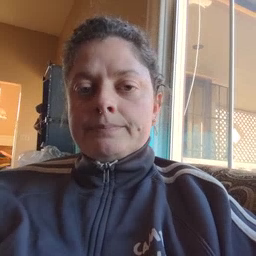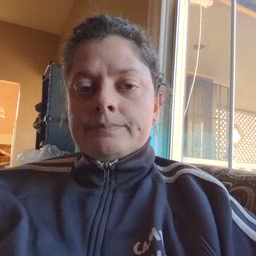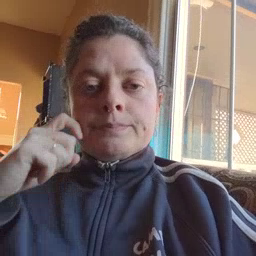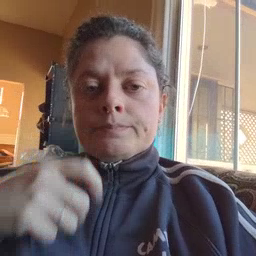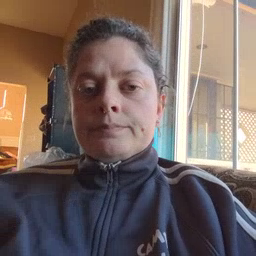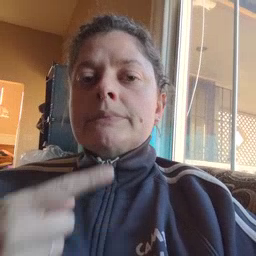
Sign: apple